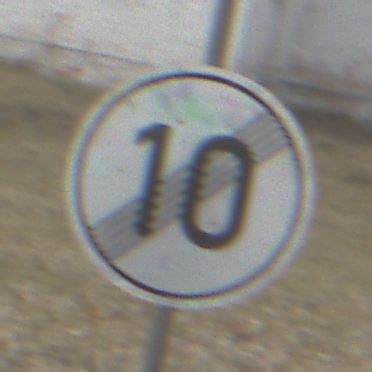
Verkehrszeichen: EndeGeschwindigkeit10
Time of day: MorningAfternoon
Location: Outdoor (Nature)
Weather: PartlyCloudy
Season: Autumn
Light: Natural